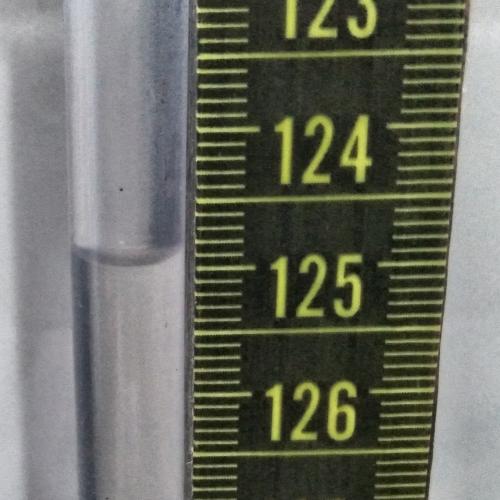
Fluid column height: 124.9 cm